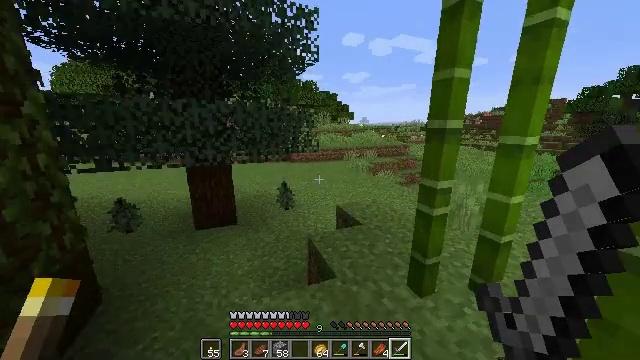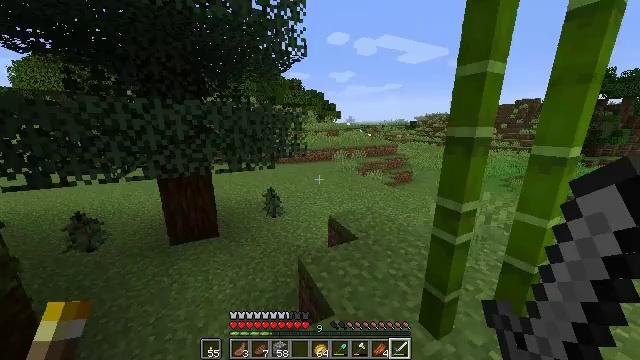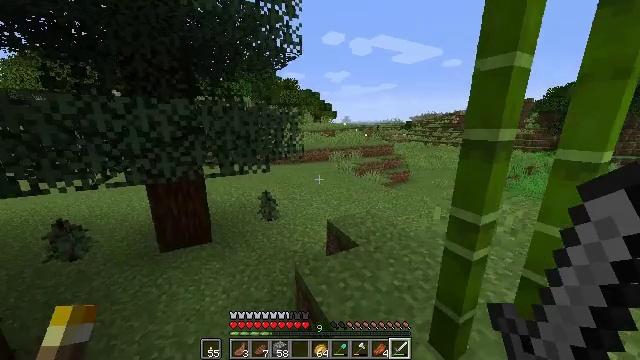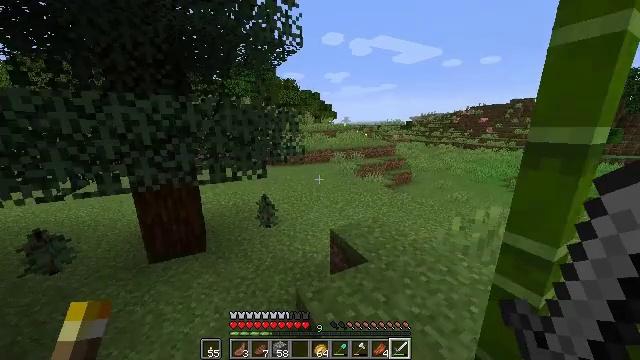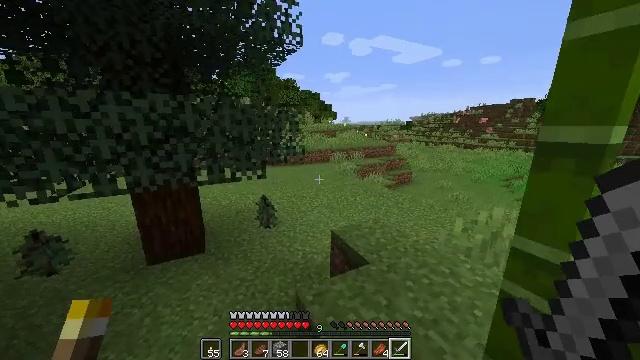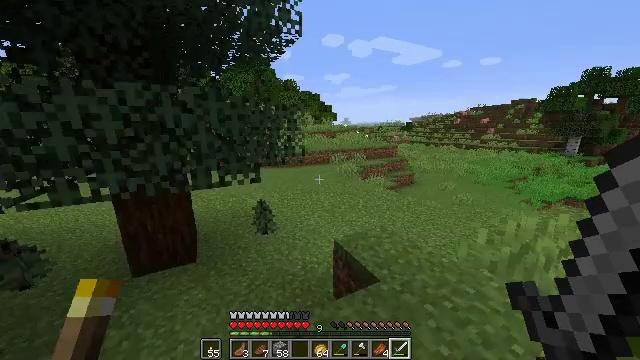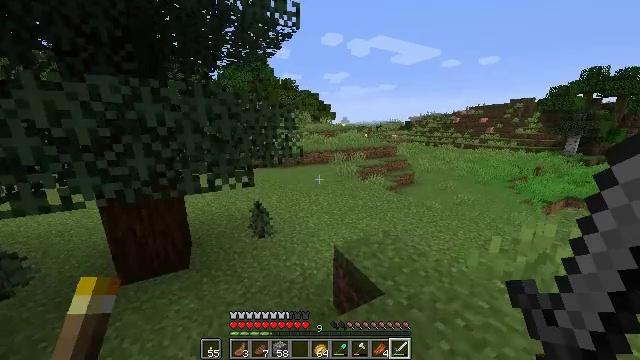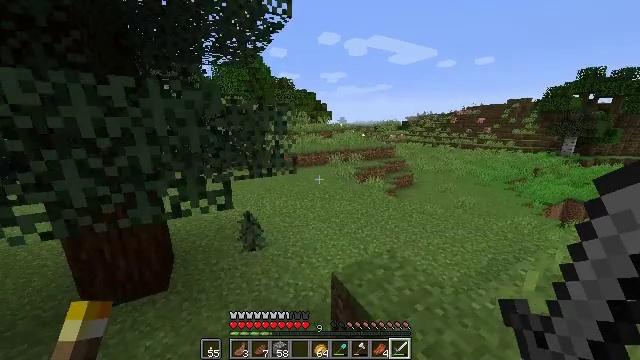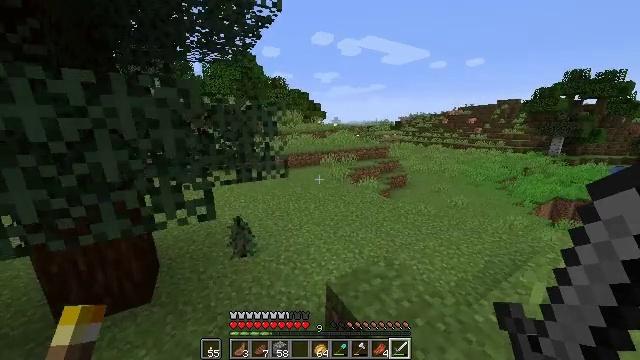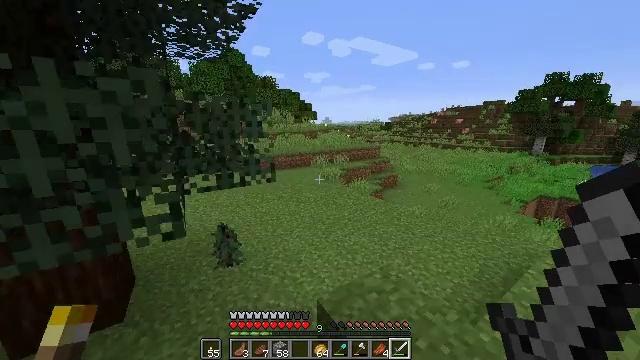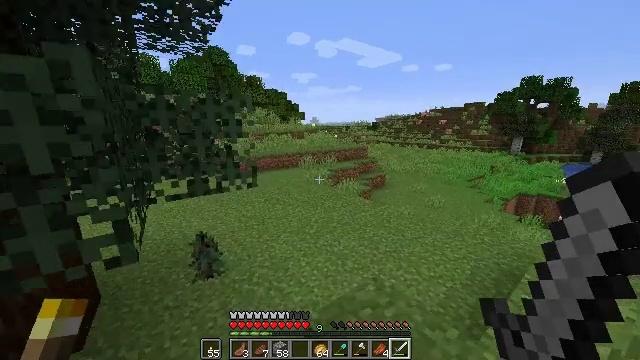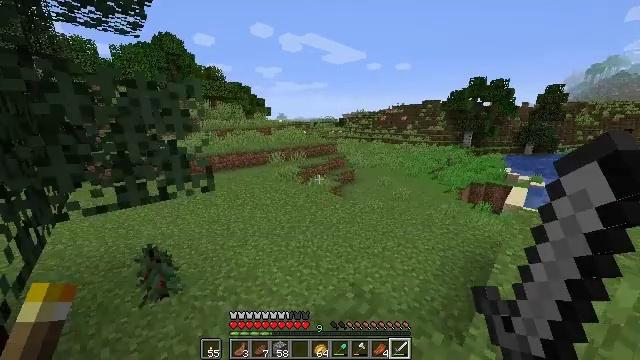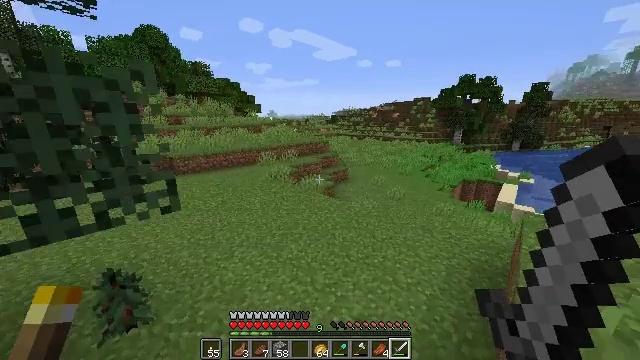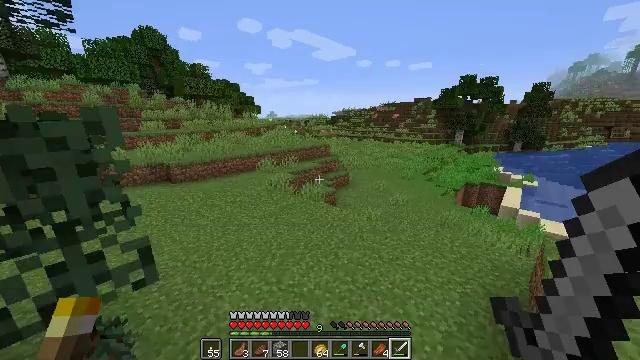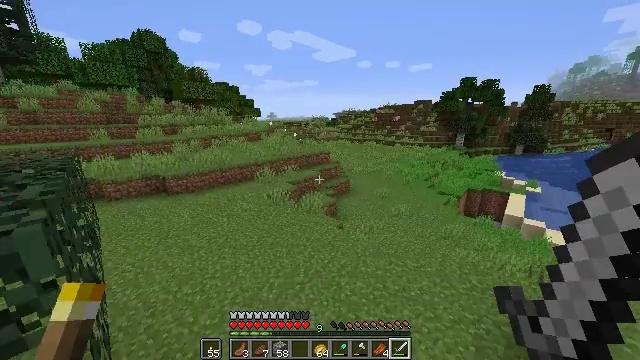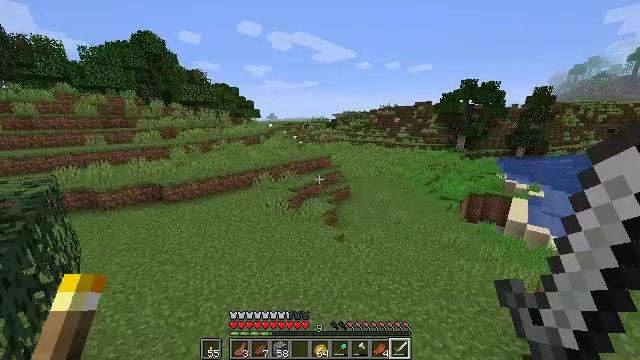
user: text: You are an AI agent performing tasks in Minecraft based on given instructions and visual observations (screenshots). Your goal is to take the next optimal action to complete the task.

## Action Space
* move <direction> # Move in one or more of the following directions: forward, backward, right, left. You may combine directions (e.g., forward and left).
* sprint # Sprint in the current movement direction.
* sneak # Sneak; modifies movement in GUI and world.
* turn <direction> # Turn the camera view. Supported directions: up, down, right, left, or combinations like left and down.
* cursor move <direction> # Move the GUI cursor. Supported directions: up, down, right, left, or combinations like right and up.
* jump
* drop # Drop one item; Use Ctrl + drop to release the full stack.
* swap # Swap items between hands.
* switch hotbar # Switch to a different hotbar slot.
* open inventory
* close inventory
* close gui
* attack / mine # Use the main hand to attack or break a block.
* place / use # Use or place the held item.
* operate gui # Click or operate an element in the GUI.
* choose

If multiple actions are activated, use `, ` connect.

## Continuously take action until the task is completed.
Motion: motion action
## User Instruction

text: Smelt a baked potato.
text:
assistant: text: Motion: move forward, sprint, turn right
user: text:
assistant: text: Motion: move forward, turn right
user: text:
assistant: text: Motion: move forward, sprint
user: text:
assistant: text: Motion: move forward, sprint
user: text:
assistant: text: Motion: move forward, sprint
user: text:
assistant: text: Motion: move forward, sprint
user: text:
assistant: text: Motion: move forward
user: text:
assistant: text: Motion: move forward, turn right
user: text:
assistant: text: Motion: move forward, turn right
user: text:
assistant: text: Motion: move forward, turn right
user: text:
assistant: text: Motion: move forward, turn right and down
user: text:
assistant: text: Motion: move forward, turn right
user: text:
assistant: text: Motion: move forward, jump
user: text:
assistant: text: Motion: move forward, jump
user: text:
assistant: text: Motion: move forward, jump
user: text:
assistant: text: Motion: move forward, jump
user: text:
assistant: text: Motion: move forward, turn left, jump
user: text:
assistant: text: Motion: move forward, turn left, jump
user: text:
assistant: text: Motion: move forward, turn left, jump
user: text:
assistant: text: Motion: move forward, turn left, jump
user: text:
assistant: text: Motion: move forward, turn left, jump
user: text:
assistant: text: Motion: move forward, turn left, jump
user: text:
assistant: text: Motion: move forward, sprint, turn left, jump
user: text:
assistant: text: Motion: move forward, sprint, turn left, jump
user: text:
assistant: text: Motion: move forward, sprint, turn left, jump
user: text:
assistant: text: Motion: move forward, sprint, jump
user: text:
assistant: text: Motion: move forward, sprint, jump
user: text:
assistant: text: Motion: move forward, jump
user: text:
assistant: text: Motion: move forward, jump
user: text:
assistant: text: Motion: move forward, jump